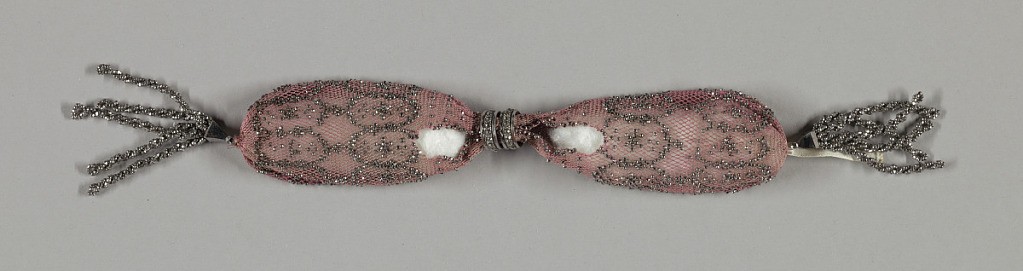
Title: Miser's purse
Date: early 19th century
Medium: silk, metal Technique: crocheted
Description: Crocheted pink silk ornamented with cut steel beads in hexagonal pattern.  Two cut steel rings control side opening; beaded tassels of cut steel at either end.